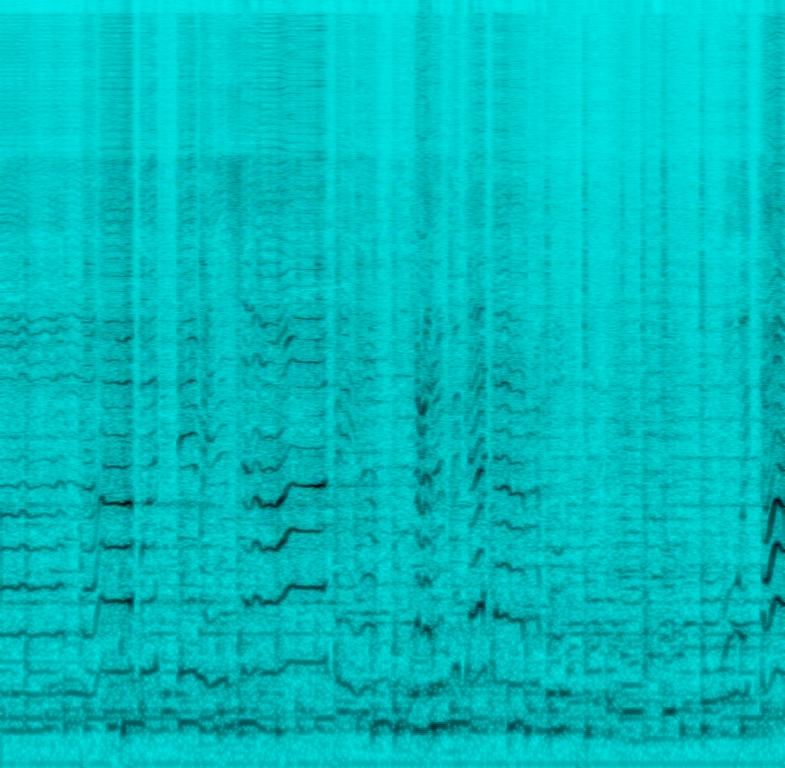
The low quality recording features a passionate female vocalist singing over wooden percussion, synth lead melody and plucked strings melody playing in the background. It sounds passionate, emotional, joyful and traditional.